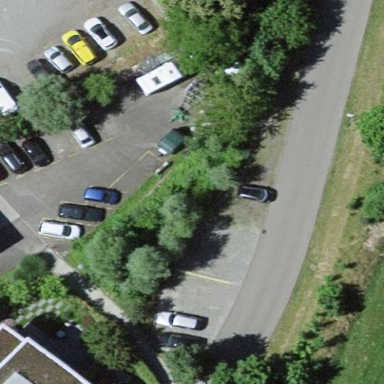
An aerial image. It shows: Parking area with surface.